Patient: sex F, age 37
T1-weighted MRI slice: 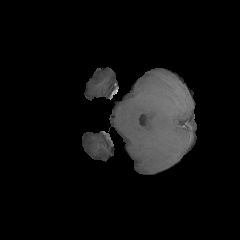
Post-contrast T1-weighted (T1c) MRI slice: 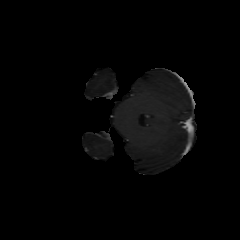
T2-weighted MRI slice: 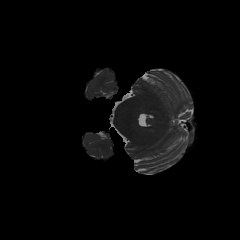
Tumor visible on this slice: no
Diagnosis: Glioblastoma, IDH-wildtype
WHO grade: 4